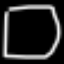
Label: square